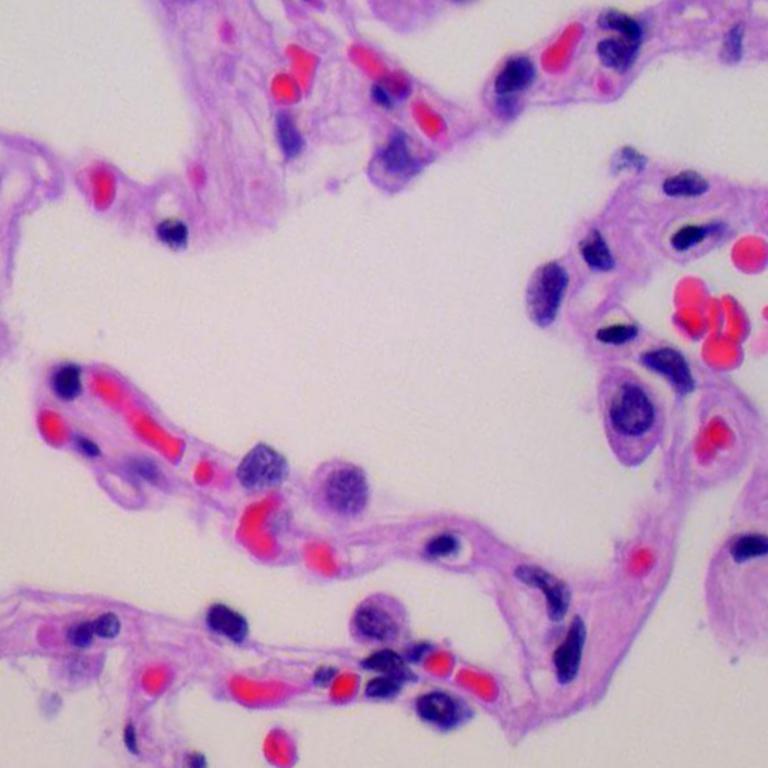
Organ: lung
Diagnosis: benign